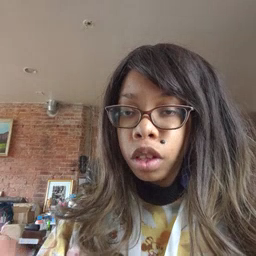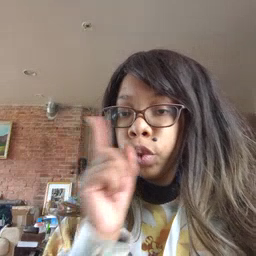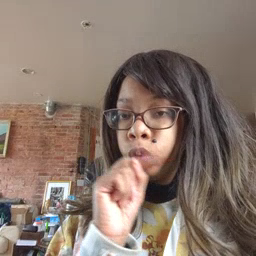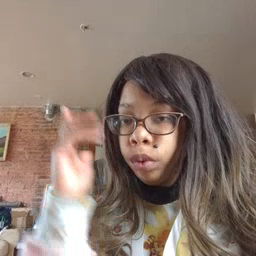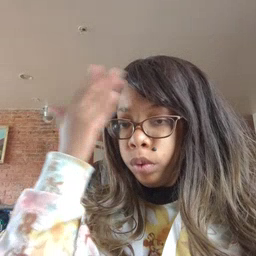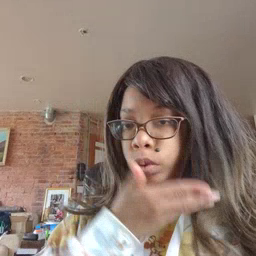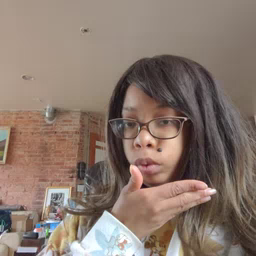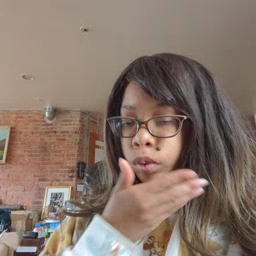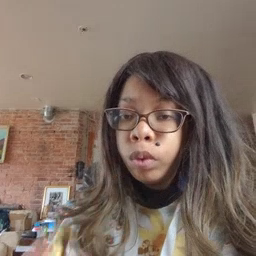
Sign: pretend